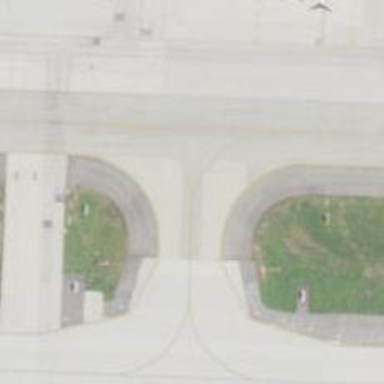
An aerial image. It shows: Image of taxiway at airport.